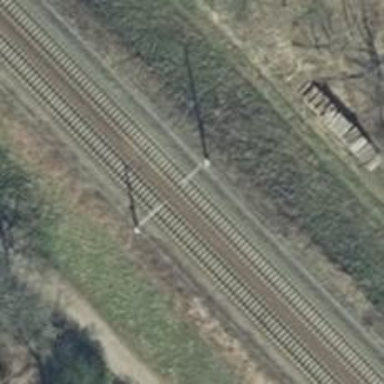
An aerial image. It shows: Milestone along the railway track with catenary mast.